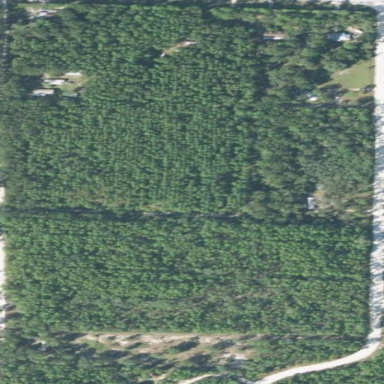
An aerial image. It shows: Forest dominated by needle-leaved trees.